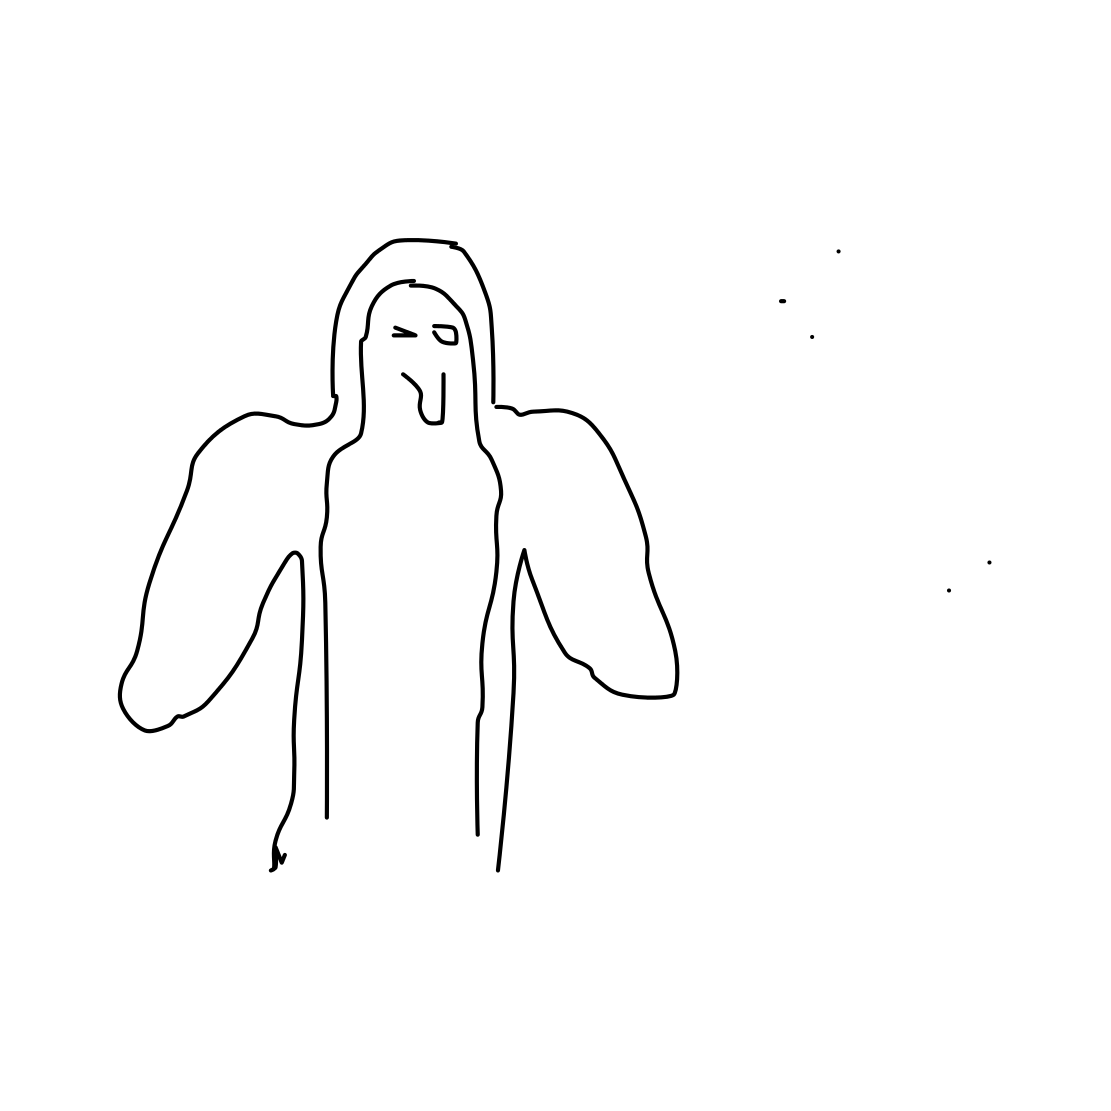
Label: bear (animal)